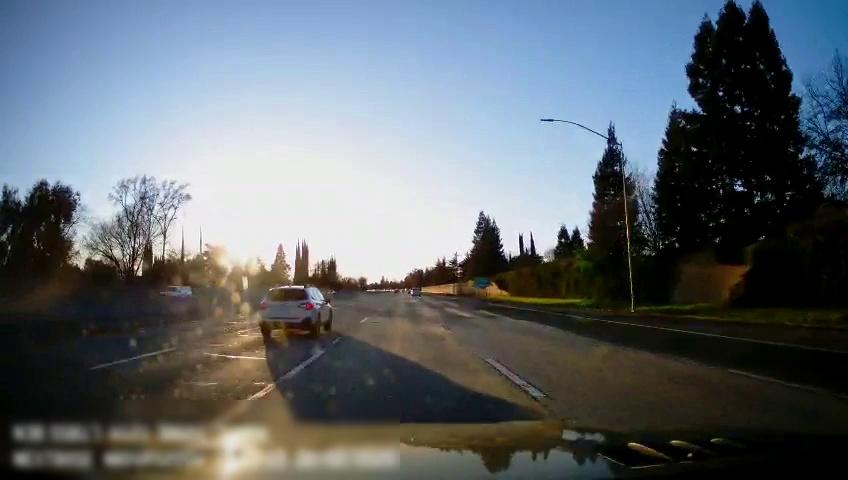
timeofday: Day
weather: Sunny
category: Drivable Space
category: Vehicles | Truck
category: Vehicles | SUV
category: Vehicles | Van
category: Lanes | Alternate Lane
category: Lanes | Current Lane
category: Lanes | Current Lane
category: Lanes | Alternate Lane
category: Lanes | Alternate Lane
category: Traffic | Signs